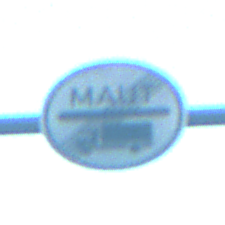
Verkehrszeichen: EndeMautpflicht
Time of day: MorningAfternoon
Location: Outdoor (Nature)
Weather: Clear
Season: NotSpecified
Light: Natural